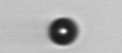
Label: bead